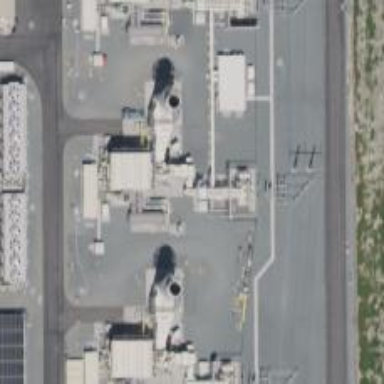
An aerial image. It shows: Gas turbine generator powered by gas.